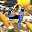
Label: 4